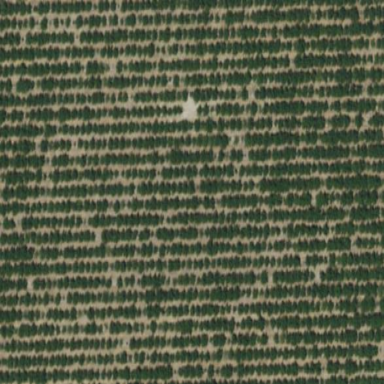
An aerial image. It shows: Orchard.